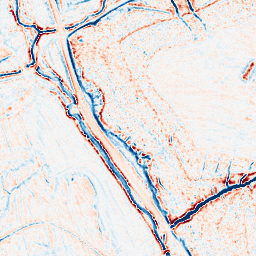
Category: edge_preserving
Decomposition family: bilateral
Decomposition parameters: d: 9
sigma_color: 75
sigma_space: 75
Upsampling method: sinc_hamming
Upsampling parameters: scale: 4
kernel_size: 8
Upsampling scale: 4